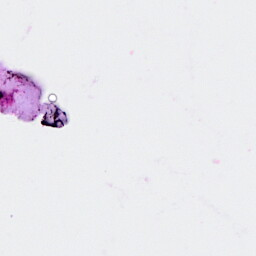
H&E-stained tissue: Breast